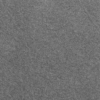
Label: dusty